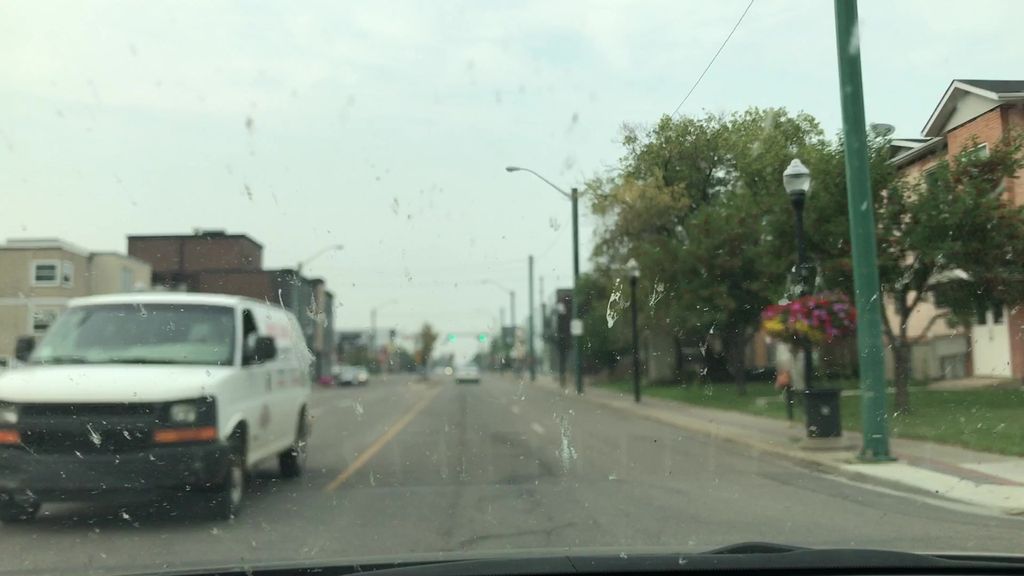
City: edmonton